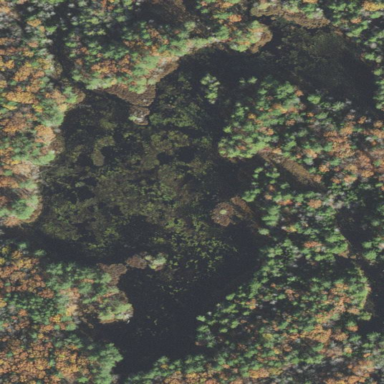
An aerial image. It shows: Pond with natural water.